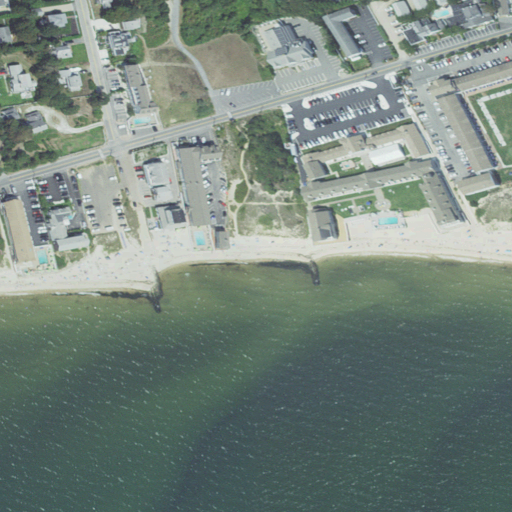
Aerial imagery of beach in Massachusetts named Inman Road Beach containing open water, high intensity development, barren land, medium intensity development, low intensity development, and open development